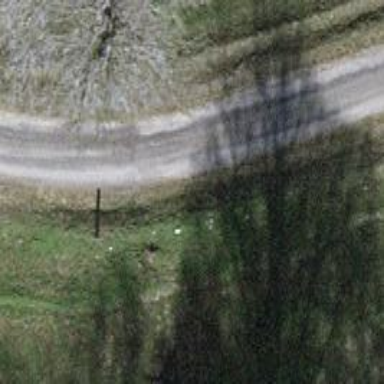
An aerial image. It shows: Unclassified road.